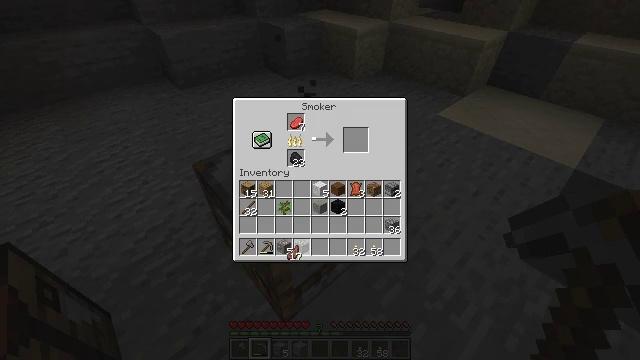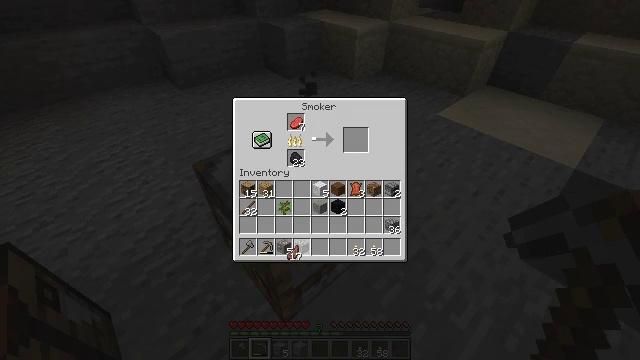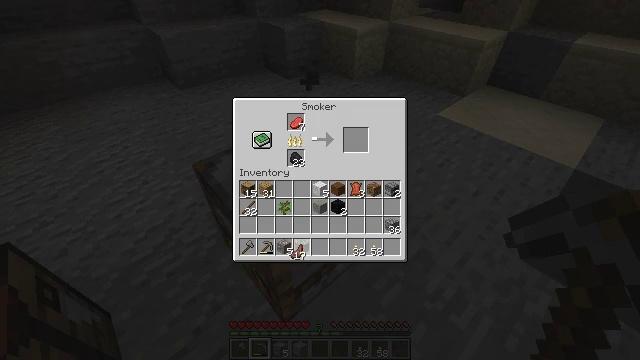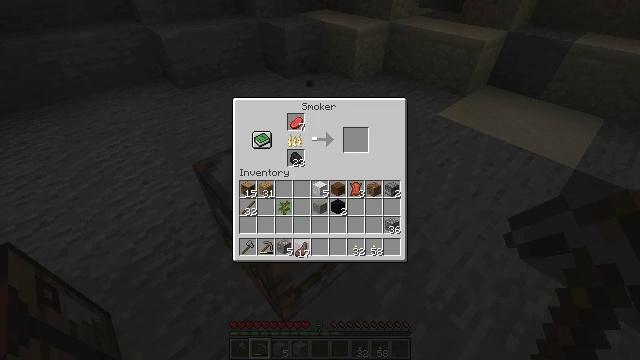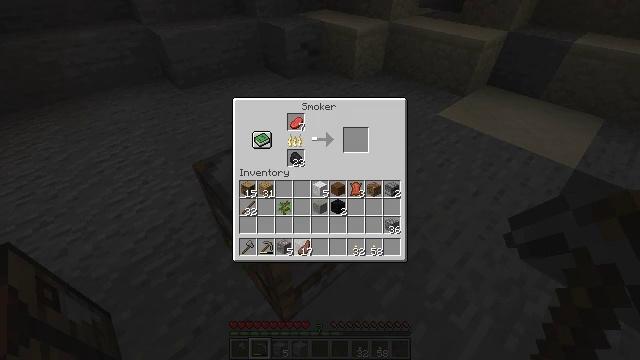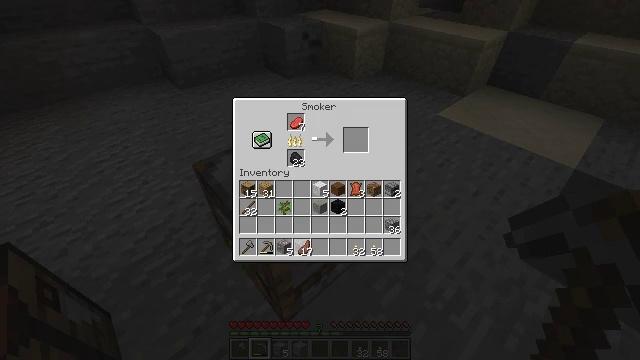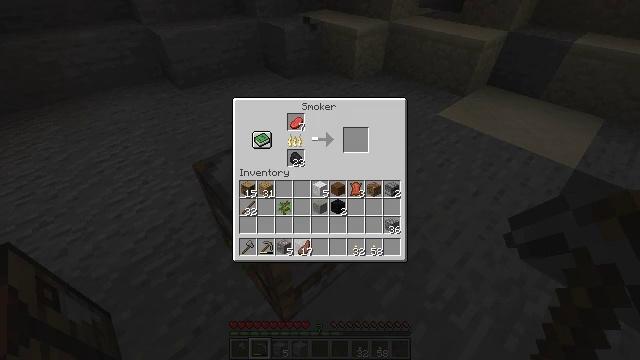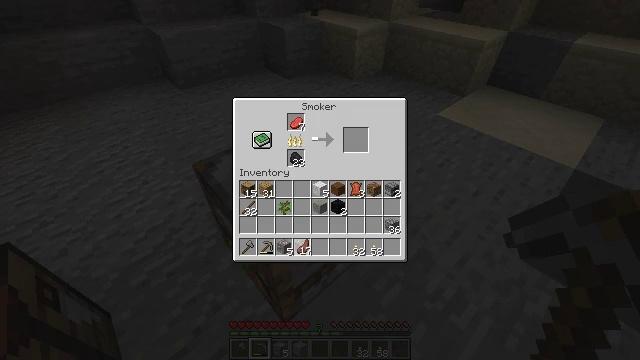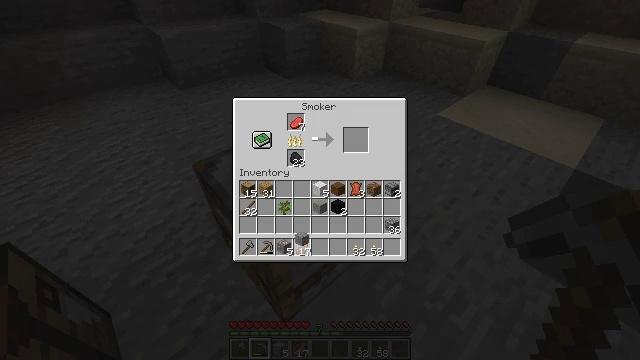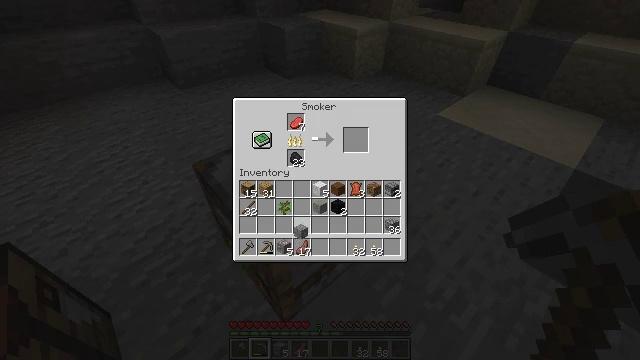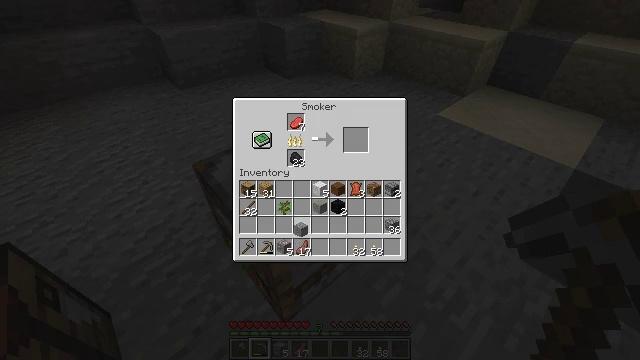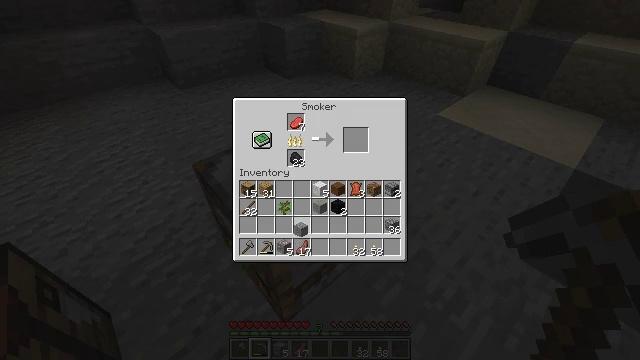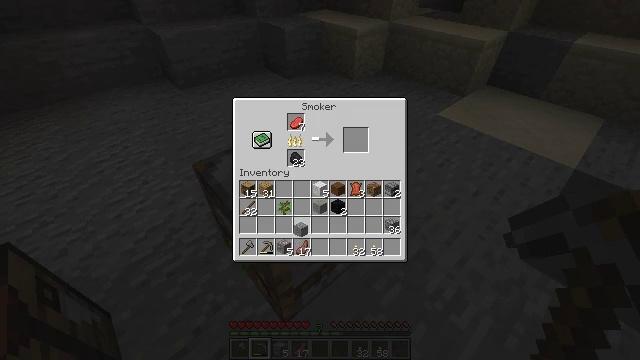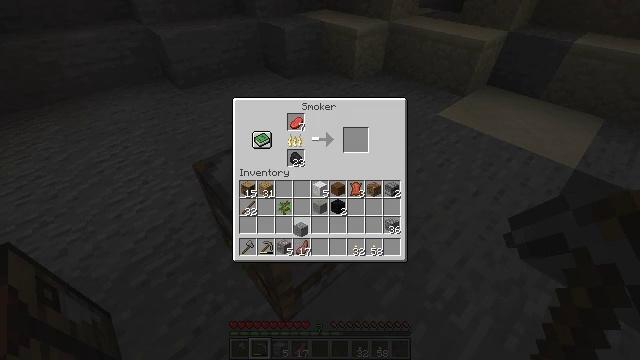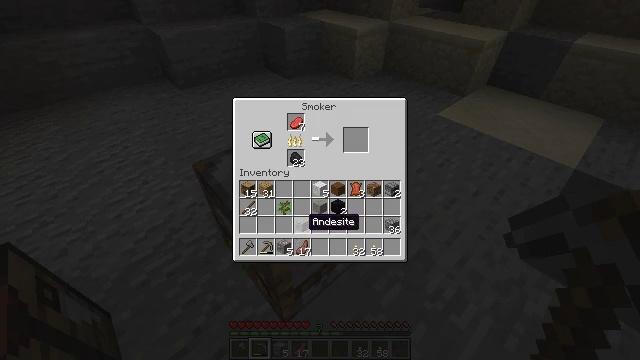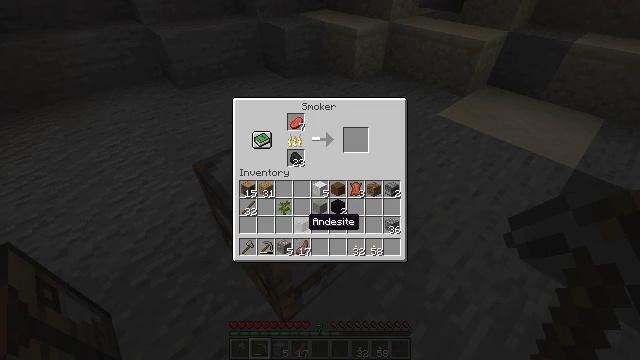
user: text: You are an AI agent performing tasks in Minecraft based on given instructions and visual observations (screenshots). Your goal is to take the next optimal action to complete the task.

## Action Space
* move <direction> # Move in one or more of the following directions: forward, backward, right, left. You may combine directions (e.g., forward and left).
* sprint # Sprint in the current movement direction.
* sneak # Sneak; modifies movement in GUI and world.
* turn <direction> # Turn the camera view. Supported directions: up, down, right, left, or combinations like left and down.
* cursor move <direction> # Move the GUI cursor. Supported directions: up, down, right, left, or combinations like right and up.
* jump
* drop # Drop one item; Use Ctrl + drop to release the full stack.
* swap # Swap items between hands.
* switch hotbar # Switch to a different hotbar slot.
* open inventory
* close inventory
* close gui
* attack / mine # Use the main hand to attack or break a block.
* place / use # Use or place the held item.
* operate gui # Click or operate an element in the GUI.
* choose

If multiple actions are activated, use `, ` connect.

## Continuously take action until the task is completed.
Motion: motion action
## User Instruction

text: Remove a block of andesite from the inventory.
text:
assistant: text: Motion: no_op
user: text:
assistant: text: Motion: no_op
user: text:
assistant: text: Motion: no_op
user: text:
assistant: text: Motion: no_op
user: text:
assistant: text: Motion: operate gui
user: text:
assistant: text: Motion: operate gui
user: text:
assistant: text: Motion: operate gui
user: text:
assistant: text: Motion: no_op
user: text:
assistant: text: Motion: cursor move up
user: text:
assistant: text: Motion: no_op
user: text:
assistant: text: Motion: operate gui
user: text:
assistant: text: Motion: operate gui
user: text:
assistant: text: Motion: operate gui
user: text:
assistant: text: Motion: no_op
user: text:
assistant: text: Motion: no_op
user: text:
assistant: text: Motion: no_op
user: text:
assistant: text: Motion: cursor move right
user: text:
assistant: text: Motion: turn right and up, close gui
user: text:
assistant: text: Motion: turn right and up, open inventory
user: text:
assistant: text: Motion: turn right
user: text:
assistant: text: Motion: turn right
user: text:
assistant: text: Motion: turn right
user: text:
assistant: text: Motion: turn right and down
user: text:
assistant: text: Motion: turn right and down
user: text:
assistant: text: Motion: turn right
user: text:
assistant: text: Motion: no_op
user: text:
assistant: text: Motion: turn right
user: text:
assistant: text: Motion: turn right
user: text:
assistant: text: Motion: turn right
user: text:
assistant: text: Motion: turn right